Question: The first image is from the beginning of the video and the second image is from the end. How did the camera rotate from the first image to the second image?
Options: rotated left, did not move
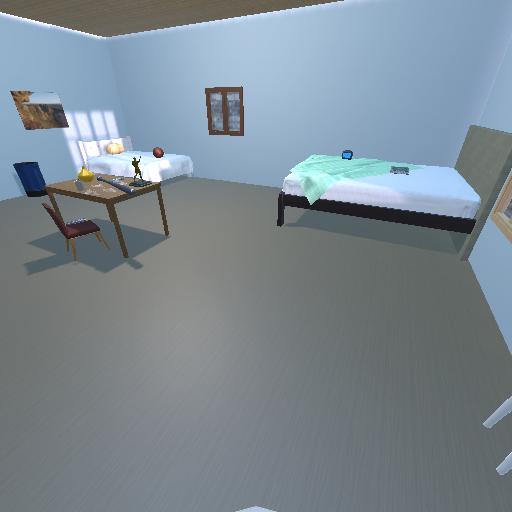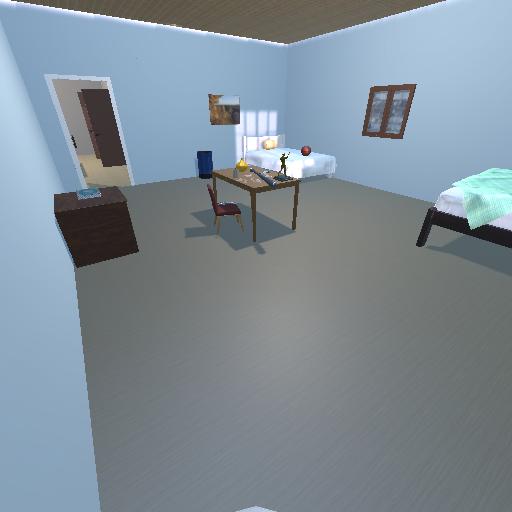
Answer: rotated left